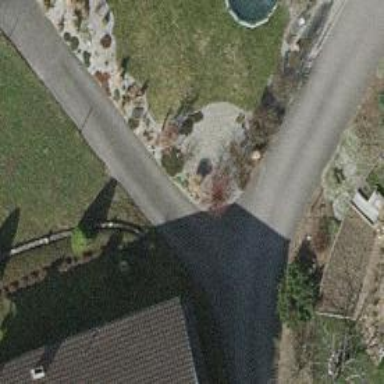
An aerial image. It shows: Driveway.